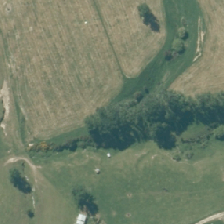
Land cover: deciduous_hardwood